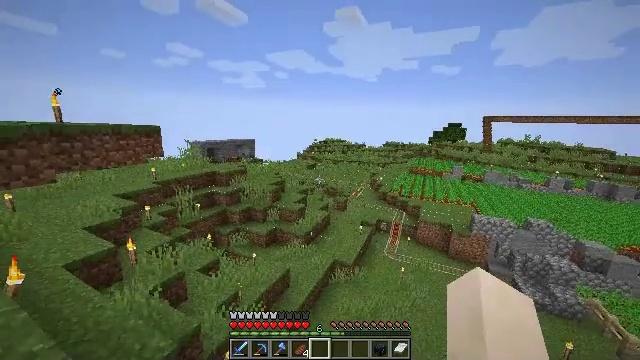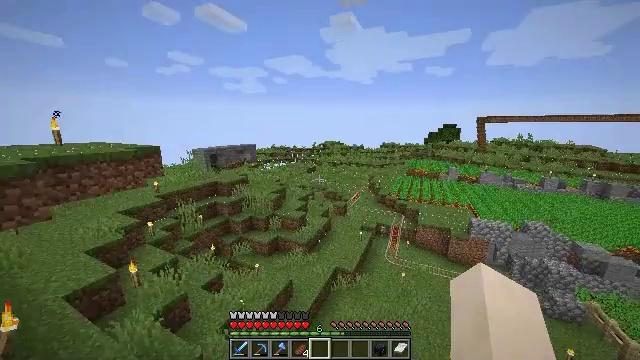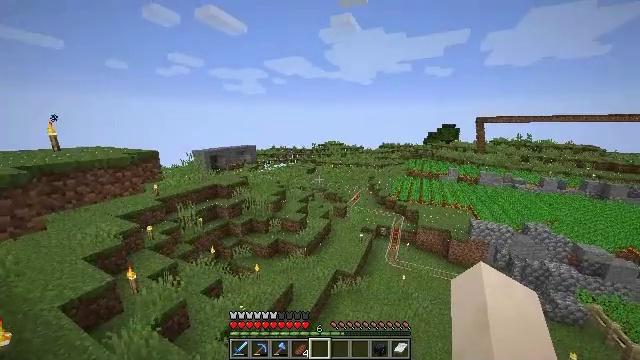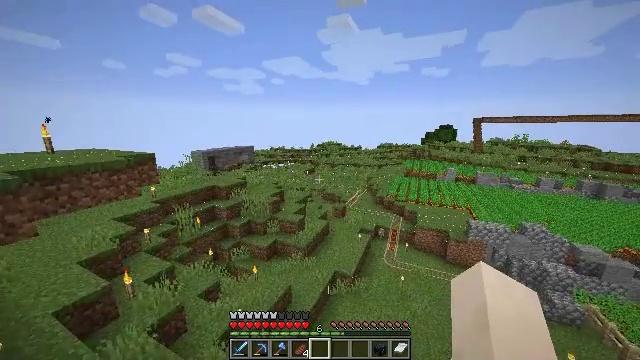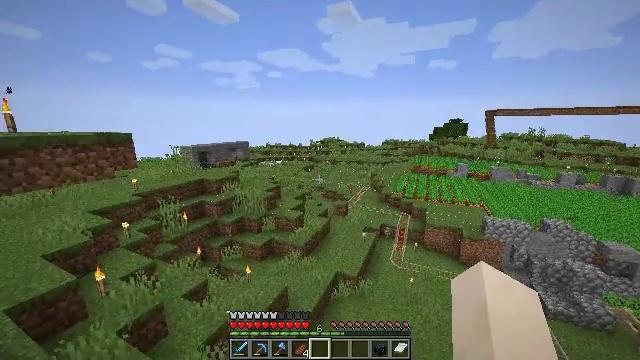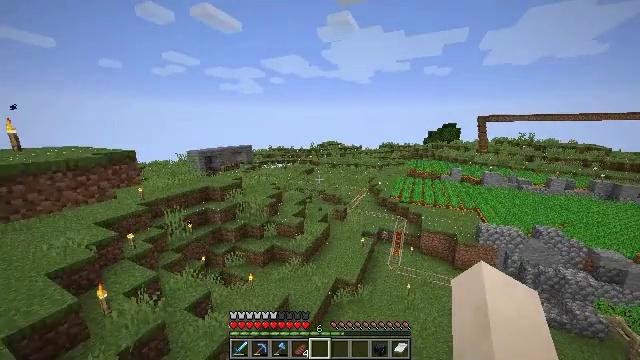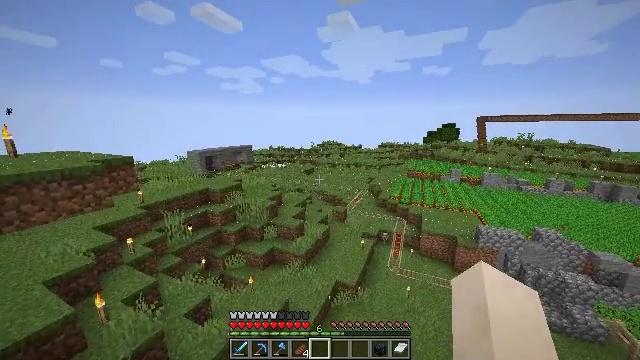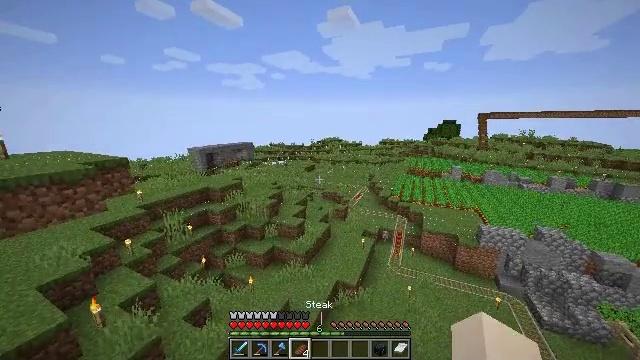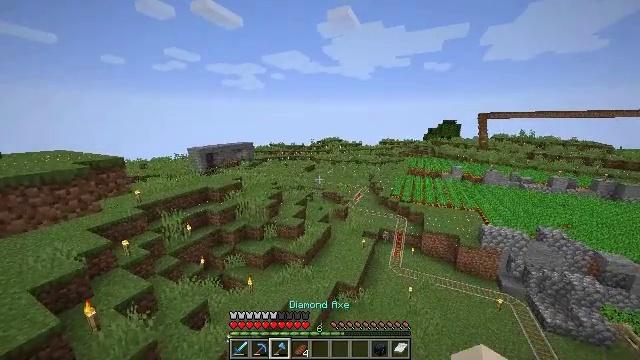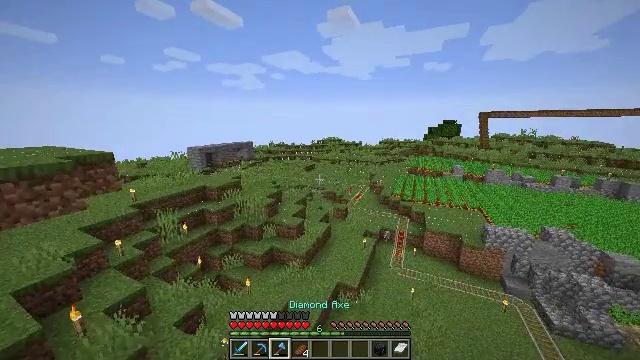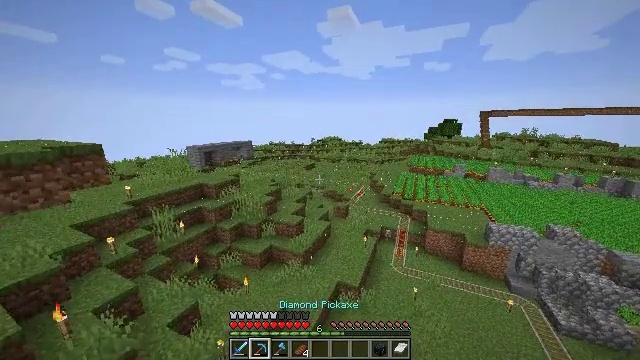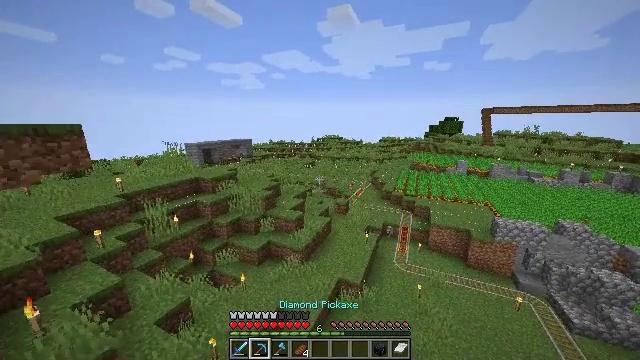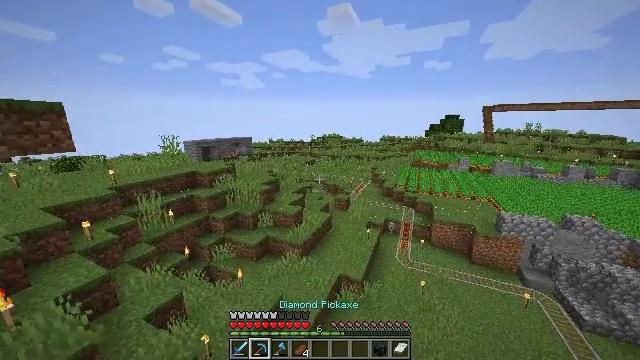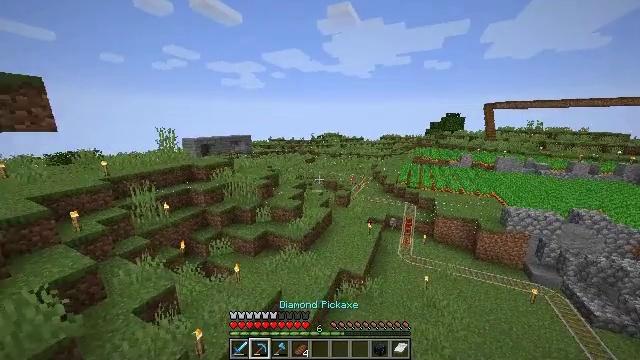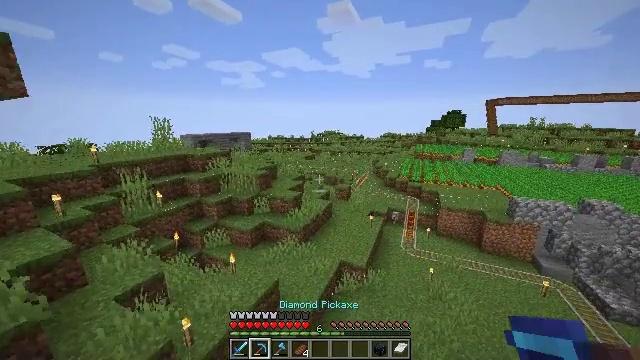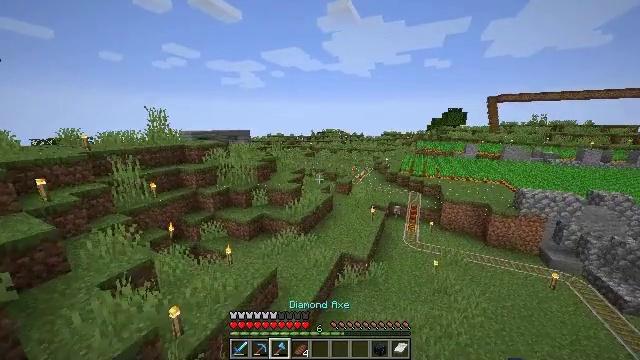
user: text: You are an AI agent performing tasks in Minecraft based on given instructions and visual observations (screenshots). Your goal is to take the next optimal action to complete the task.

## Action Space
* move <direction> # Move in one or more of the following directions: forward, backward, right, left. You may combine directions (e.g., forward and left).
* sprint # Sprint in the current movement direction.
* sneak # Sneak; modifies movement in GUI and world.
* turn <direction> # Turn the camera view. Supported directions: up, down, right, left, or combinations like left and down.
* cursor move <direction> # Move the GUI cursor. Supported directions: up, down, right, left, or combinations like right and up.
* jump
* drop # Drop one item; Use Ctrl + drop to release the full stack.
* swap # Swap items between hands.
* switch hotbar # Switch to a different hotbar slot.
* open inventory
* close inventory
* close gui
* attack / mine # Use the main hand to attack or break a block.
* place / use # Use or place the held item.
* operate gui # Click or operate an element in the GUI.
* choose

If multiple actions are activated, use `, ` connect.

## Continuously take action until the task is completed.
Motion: motion action
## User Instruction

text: Use your axe to get birch logs.
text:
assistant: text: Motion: move forward, sprint, jump
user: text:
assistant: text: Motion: move forward, sprint, jump
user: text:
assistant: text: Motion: move forward, sprint, jump
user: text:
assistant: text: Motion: move forward, sprint, jump
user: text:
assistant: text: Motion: move forward, sprint, jump
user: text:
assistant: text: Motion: move forward, sprint, jump
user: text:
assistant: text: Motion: move forward, sprint, turn down, jump
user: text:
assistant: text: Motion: move forward, sprint
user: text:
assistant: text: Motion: move forward, sprint
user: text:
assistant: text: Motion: move forward, sprint
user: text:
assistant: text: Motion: move forward, sprint
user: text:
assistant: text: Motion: move forward, sprint
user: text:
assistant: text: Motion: move forward, sprint
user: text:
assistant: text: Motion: move forward, sprint
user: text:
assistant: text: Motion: move forward, sprint
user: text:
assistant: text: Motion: move forward, sprint
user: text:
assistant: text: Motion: move forward, sprint
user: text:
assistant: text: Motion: move forward, sprint
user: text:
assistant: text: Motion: move forward, sprint
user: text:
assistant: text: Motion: move forward, sprint
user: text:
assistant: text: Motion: move forward, sprint
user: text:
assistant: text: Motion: move forward, sprint, jump
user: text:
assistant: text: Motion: move forward, sprint, jump
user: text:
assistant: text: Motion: move forward, sprint, jump
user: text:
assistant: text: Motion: move forward, sprint, jump
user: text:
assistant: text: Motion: move forward, sprint, jump
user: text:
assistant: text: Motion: move forward, sprint, jump
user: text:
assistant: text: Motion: move forward, sprint, jump
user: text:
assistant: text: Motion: move forward, sprint, jump
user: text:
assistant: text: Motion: move forward, sprint, jump